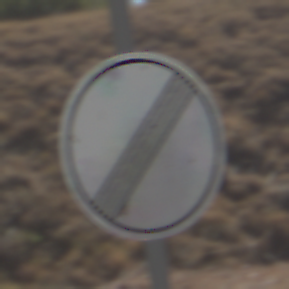
Verkehrszeichen: EndeSaemtlicherBegrenzungen
Umgebung: Outdoor, RoadRail
Tageszeit: Midday
Wetter: Clear
Licht: Natural
Jahreszeit: Summer
Kontrast: HighContrast